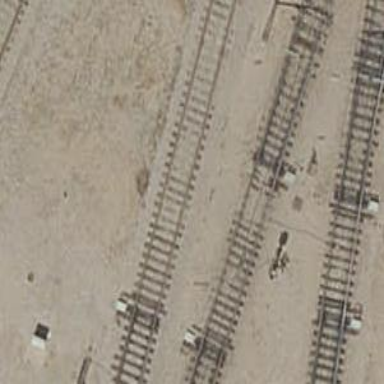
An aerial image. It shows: Railway yard with electrified contact lines.